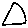
Label: triangle